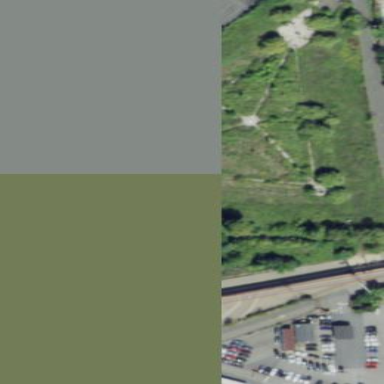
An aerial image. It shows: Cemetery.